Question: On the 100% Stacked Chart, I cannot get the valueAxis format property to render a full % amout from 0 to 100%.
Please see my plunk here: <URL>
You'll find it's a very simple example, with an index.html file and one script.js. The $scope.chartOptions object is assigned in script.js.
It is incorrectly displaying the percentage as :
'''
0% 0.2% 0.4% ... 1%
'''
The html div is defined as follows:
'''
<div kendo-chart k-options="chartOptions" k-rebind="chartOptions"></div>
'''
I've read the online samples, and also read the Kendo docs at <URL>.
And I've tried 'kendo.toString("{0}", "p")' to format it property, but can't get it.
<URL>
your help is appreciated.
thanks,
Bob

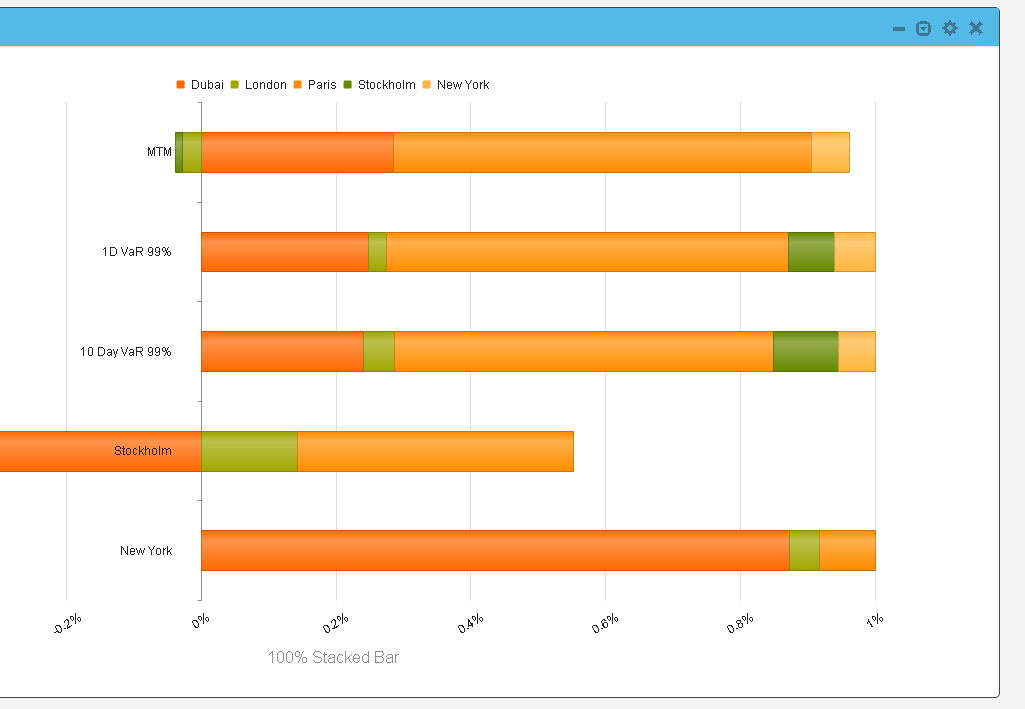
Answer: Per discussion and your identified issue, you don't necessarily need to remove ''format'', but in your Plunker, ''format': '{0}%'' is not valid. If you change to the following, you can keep 'format' and have the results you wish
See valid <URL> for more information
'''
"valueAxis": {
"labels": {
"format": "p0", /*or "p" to include decimals*/
"rotation": -30
},
"line": {
"visible": false
},
"axisCrossingValue": 0
}
}
'''
## Plunker